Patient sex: F
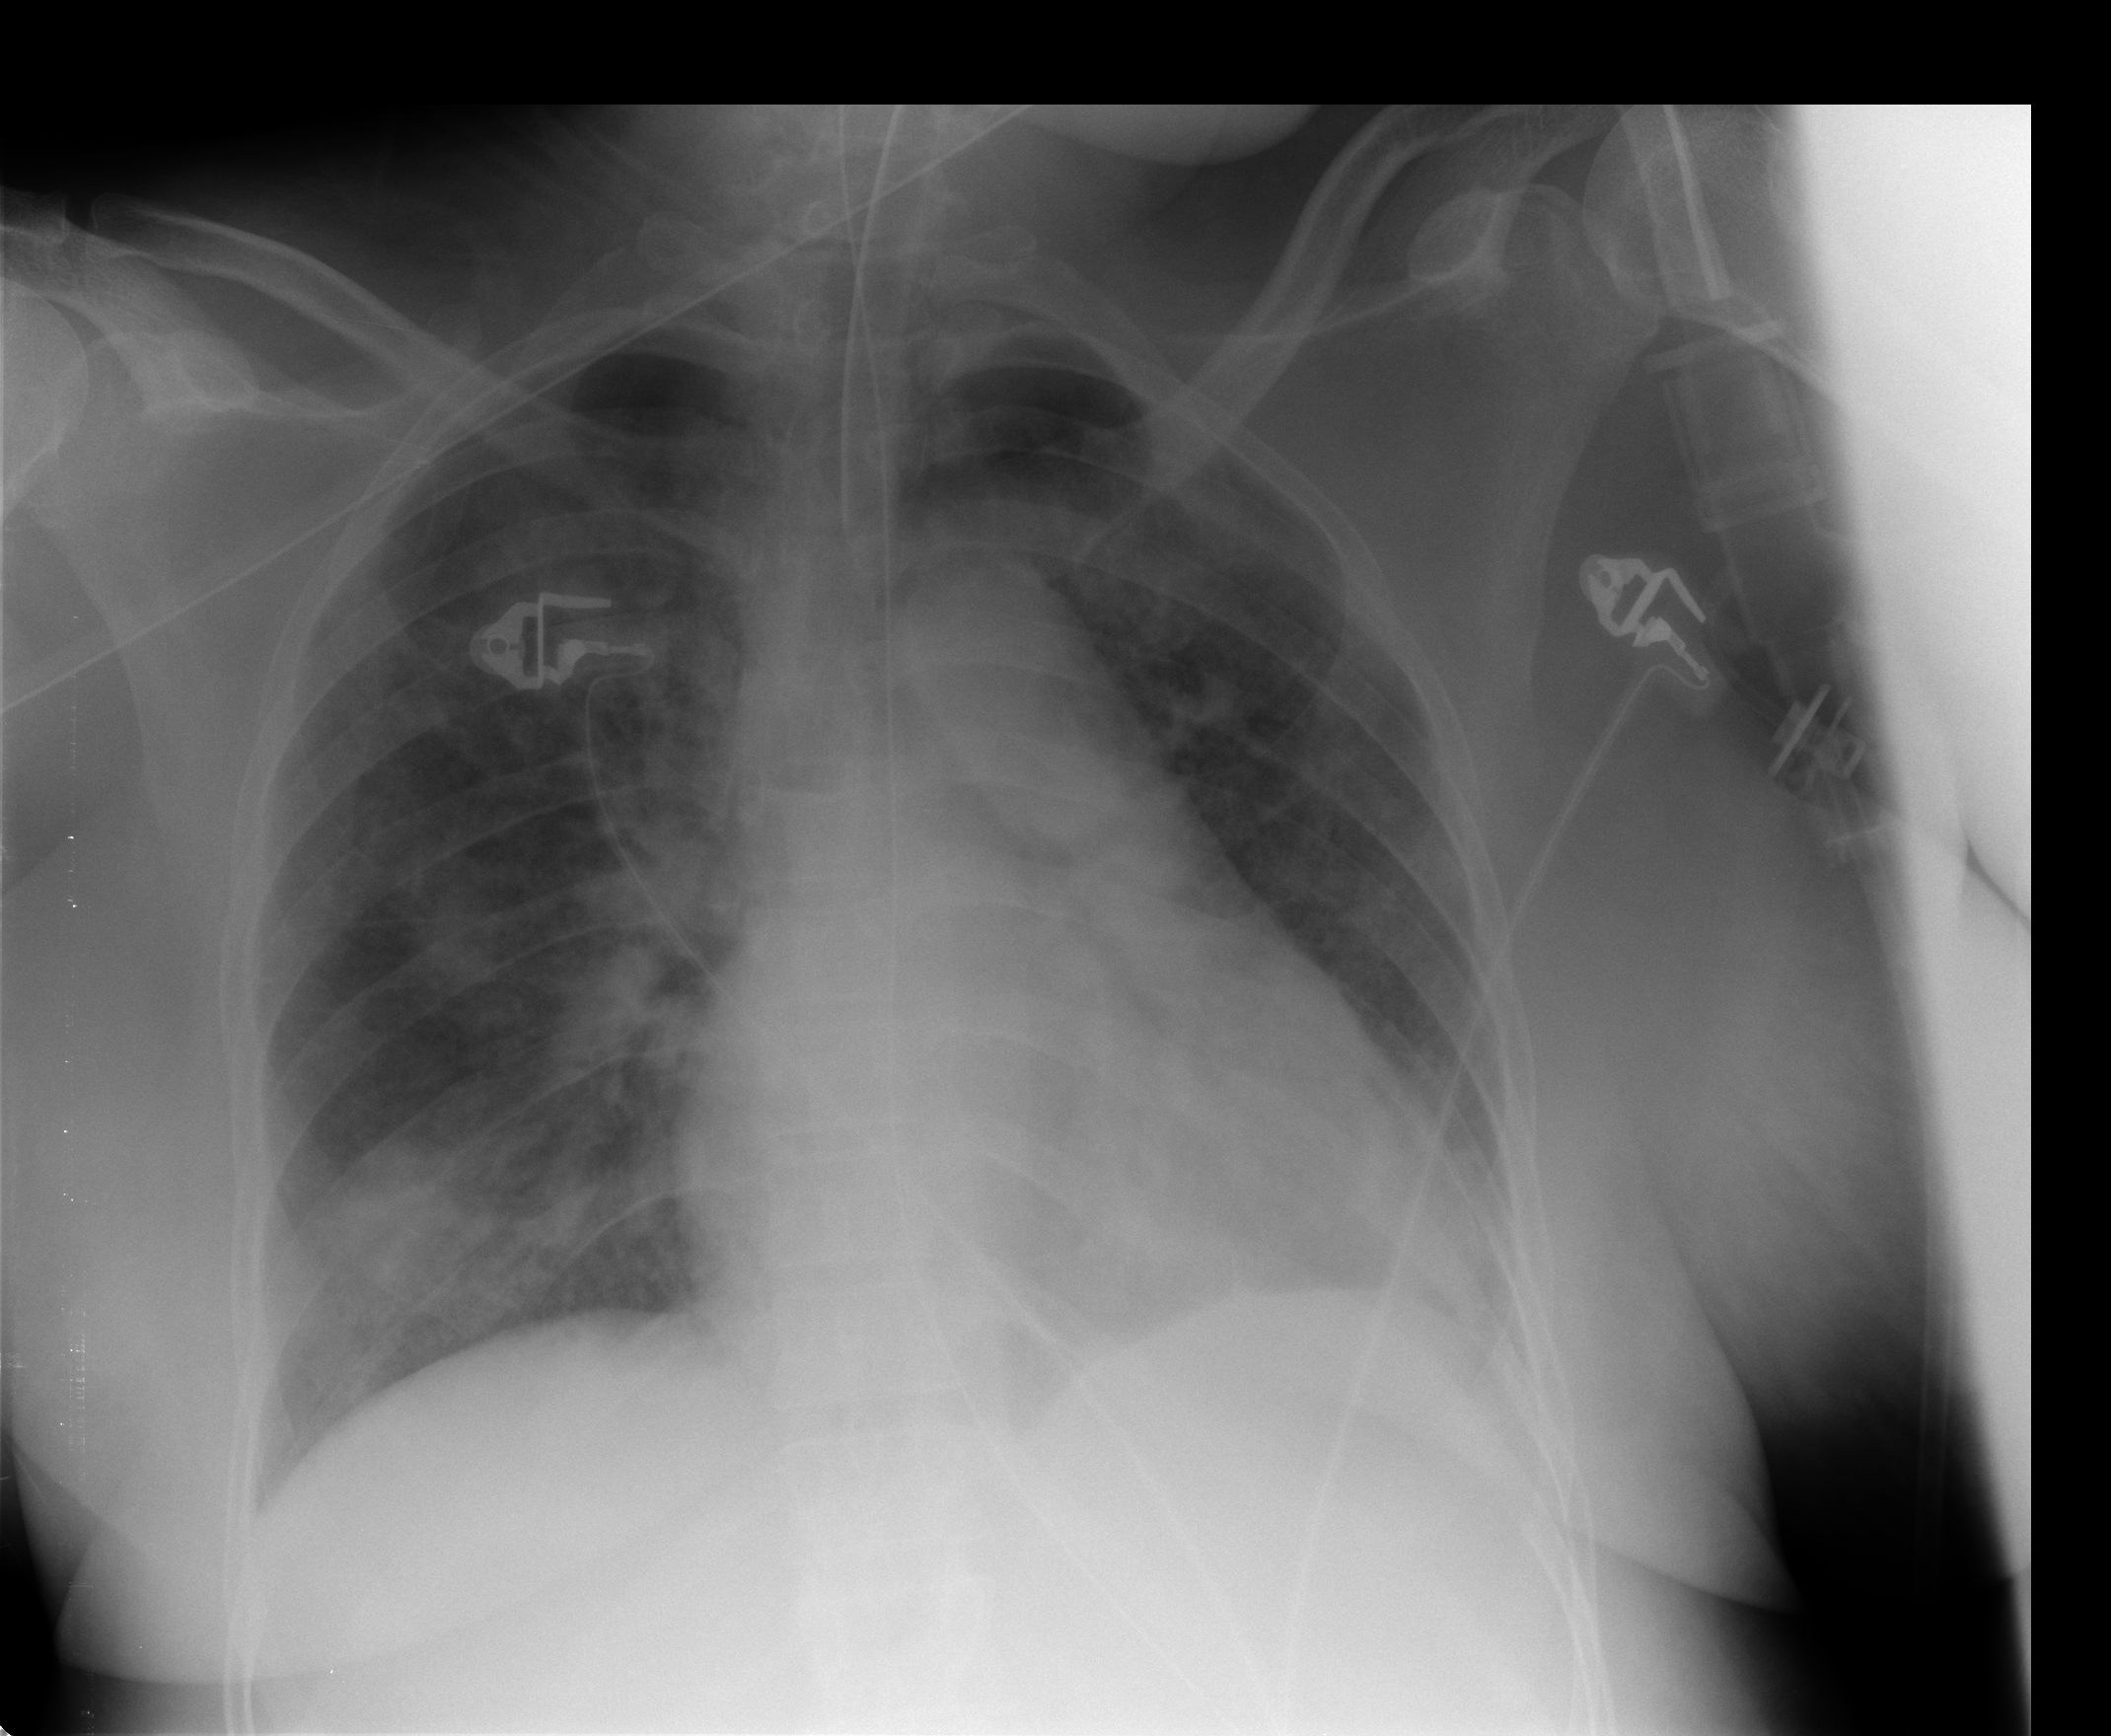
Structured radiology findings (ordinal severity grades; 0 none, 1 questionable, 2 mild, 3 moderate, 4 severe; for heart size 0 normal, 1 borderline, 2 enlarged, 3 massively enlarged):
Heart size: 2
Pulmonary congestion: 2
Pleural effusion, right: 0
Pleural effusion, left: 1
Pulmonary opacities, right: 3
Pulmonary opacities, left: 2
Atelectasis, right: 2
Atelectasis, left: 2